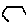
Label: hexagon